Question: For a project I need to get the Font Awesome quote icons right before and after the '<p>' content. Right now it displays itself above and beneath it at all times.
Here is the HTML:
'''
<blockqoute>
<p><strong>Text</strong></p>
</blockqoute>
'''
And the CSS I'm using:
'''
blockquote {
border: none;
&:before {
.fa();
content: @fa-var-quote-left;
position: relative;
display: inline-block;
}
&:after {
.fa();
content: @fa-var-quote-right;
display: inline-block;
position: relative;
float: right;
}
}
'''
This is what I'm getting:

The qoute icons need to start right in front of the text, and right after too.
I'm using the CMS Typo3.
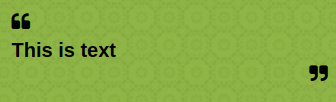
Answer: You need to add the '::before' and '::after' pseudo-elements to the paragraph element, and remove the 'float' from the after pseudo-element - because 'p' is a block level element, they will be on their own, new lines if you apply the pseudo-elements to the containing block.
'''
blockquote p {
&::before {
.fa();
content: @fa-var-quote-left;
}
&::after {
.fa();
content: @fa-var-quote-right;
}
}
'''
The 'position' and 'display' properties are probably not needed, it depends on what other styles you will apply.